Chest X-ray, PA view. Patient: 68 years old, sex M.
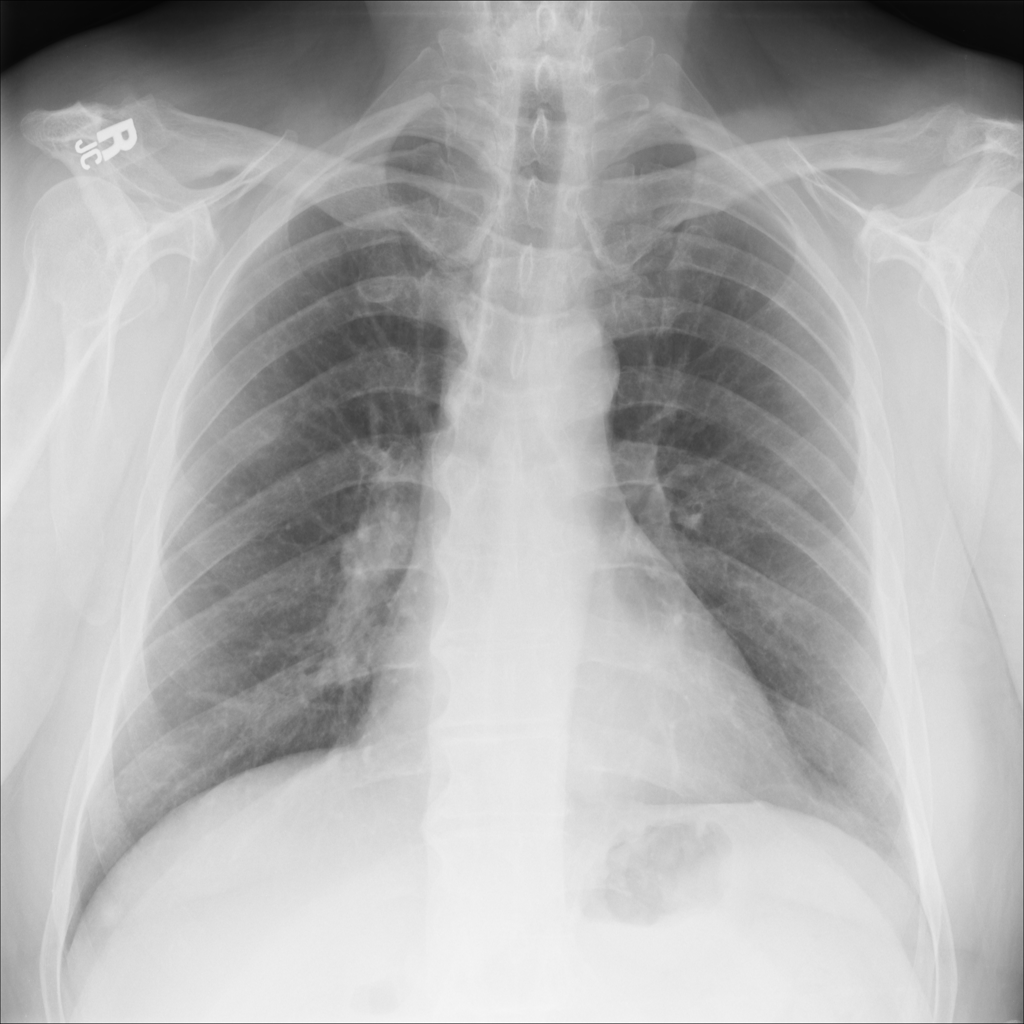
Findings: No Finding